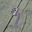
Label: 9